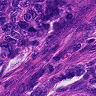
Metastatic tissue present: yes